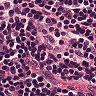
Metastatic tissue present: no